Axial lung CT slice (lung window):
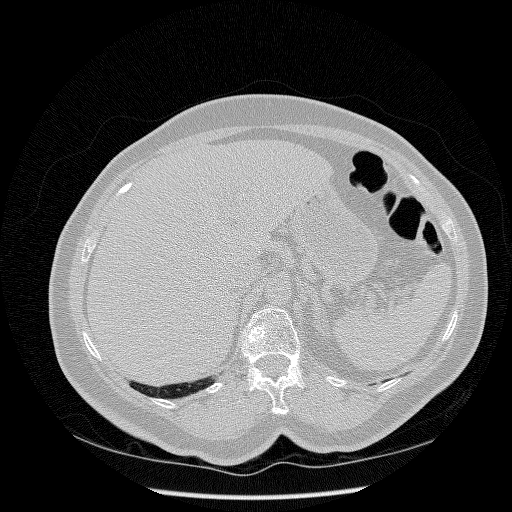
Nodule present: no